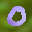
Label: 0